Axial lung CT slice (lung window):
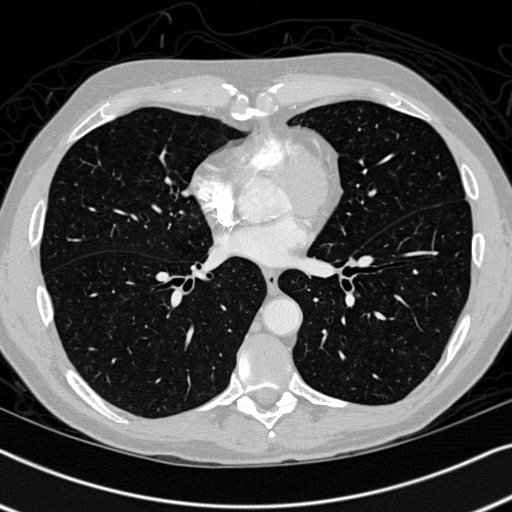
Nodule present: no